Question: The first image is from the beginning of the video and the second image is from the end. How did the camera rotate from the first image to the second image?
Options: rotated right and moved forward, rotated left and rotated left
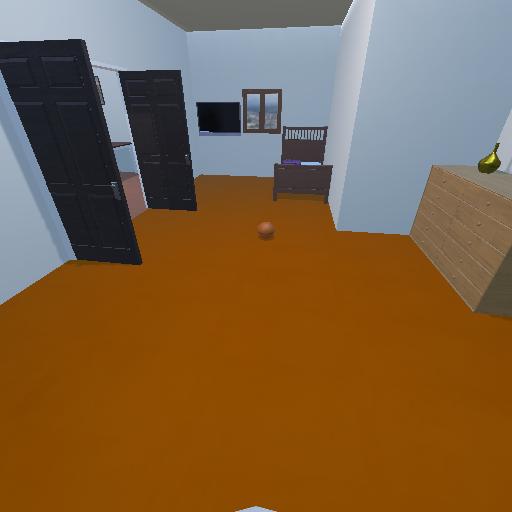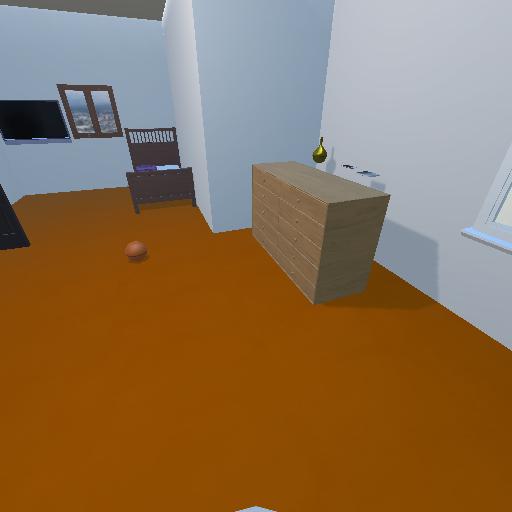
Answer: rotated right and moved forward